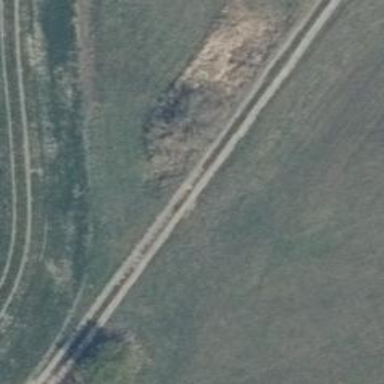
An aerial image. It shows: Track with grade 3 tracktype.